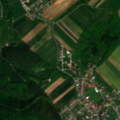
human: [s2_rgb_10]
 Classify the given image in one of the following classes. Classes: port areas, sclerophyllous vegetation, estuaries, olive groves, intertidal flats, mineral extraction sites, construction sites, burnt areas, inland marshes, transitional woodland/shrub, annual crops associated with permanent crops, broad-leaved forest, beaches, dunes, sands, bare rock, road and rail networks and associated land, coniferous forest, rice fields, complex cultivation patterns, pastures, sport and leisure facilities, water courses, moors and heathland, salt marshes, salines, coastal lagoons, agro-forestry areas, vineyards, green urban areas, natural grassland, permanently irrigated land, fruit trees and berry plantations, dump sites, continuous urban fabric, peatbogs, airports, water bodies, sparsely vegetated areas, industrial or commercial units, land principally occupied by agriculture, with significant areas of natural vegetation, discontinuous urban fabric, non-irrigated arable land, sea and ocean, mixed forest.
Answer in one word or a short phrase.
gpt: discontinuous urban fabric, non-irrigated arable land, land principally occupied by agriculture, with significant areas of natural vegetation, coniferous forest, mixed forest